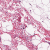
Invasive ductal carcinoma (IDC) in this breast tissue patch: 0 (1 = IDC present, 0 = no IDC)